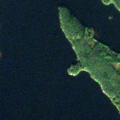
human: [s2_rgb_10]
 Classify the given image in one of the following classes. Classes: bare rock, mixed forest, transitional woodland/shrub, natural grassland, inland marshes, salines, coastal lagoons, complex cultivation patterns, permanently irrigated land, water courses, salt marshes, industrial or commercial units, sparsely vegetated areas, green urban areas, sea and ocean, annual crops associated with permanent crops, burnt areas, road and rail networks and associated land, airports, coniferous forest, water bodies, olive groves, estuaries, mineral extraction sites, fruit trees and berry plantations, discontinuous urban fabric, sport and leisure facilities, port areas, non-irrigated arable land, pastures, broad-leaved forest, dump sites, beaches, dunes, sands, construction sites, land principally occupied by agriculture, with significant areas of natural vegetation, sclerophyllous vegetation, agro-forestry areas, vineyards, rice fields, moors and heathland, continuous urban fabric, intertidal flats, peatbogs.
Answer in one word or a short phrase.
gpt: coniferous forest, water bodies